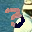
Label: 3